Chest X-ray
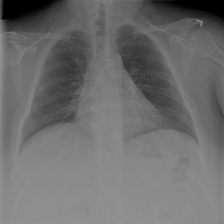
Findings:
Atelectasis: negative
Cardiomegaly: negative
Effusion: negative
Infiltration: positive
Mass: negative
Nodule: negative
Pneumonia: negative
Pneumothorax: negative
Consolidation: negative
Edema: negative
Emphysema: negative
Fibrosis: negative
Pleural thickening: negative
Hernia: negative